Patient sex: M
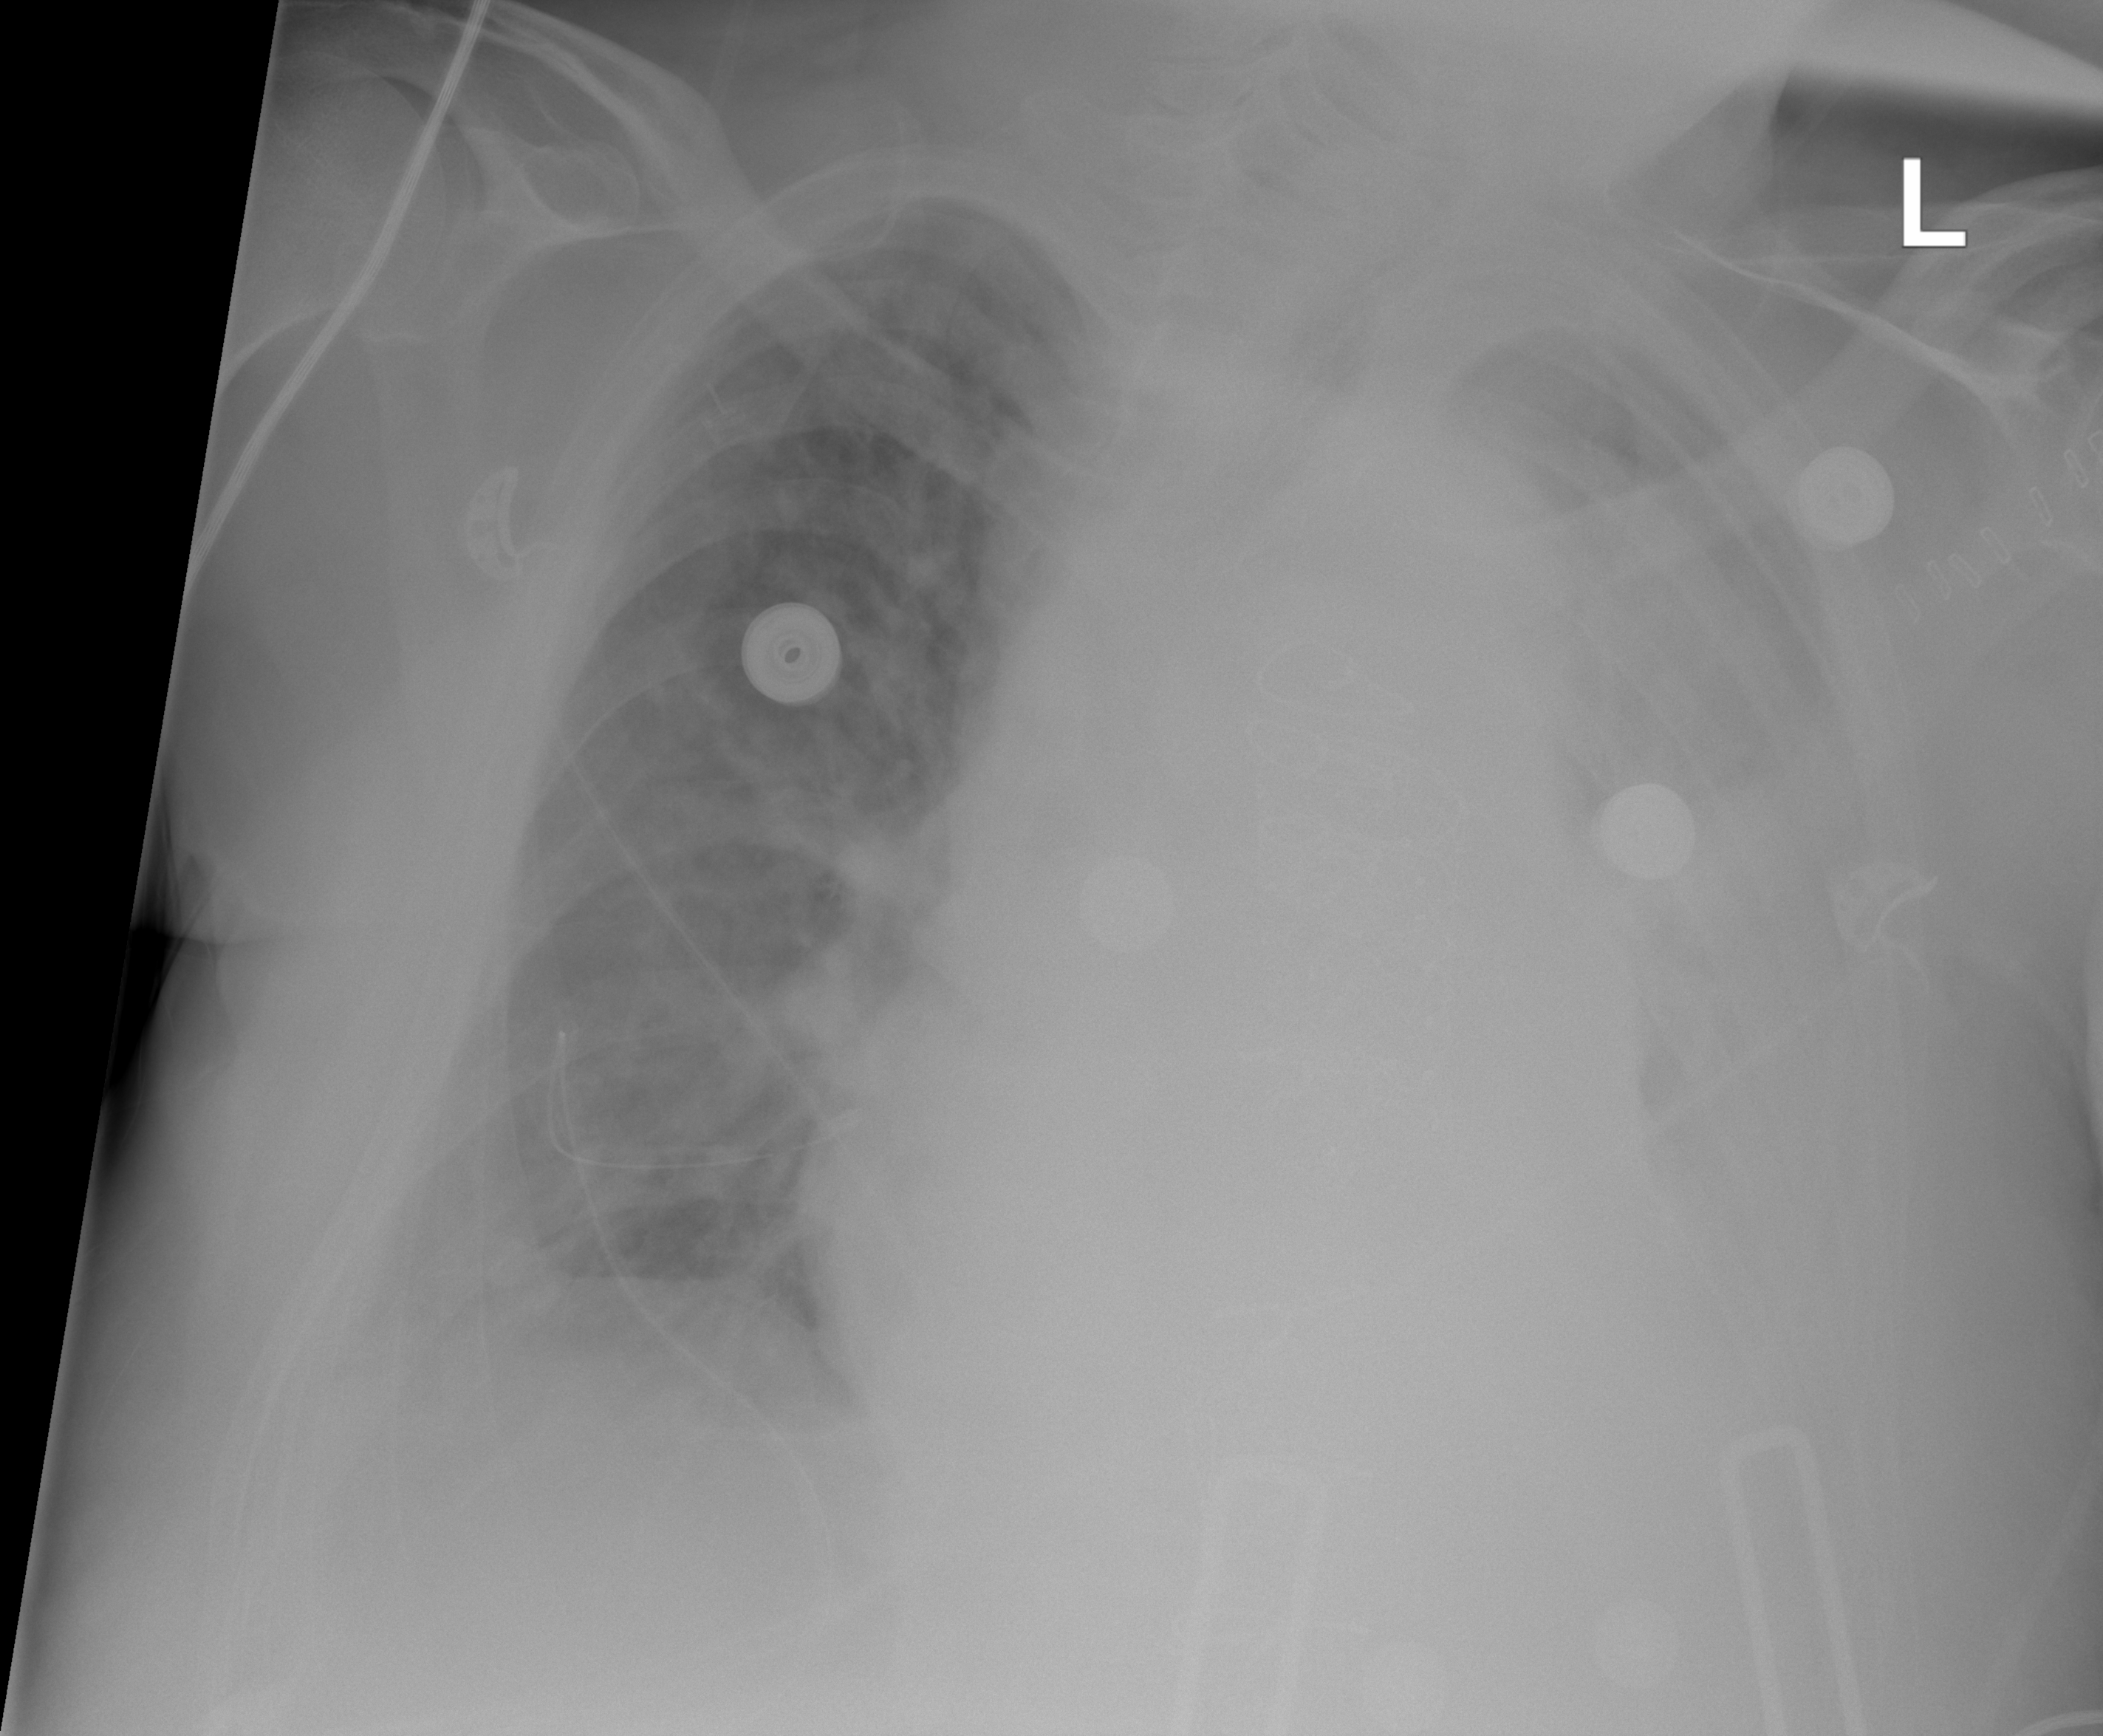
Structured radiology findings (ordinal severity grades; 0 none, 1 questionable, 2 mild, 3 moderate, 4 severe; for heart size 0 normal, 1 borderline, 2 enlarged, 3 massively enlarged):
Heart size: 2
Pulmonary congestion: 2
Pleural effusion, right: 2
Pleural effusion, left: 3
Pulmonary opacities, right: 2
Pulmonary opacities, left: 2
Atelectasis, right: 2
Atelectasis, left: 3